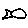
Label: fish